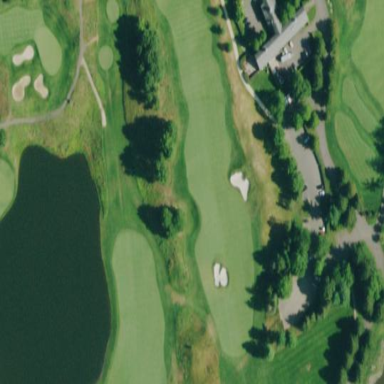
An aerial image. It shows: Golf fairway surrounded by grass.